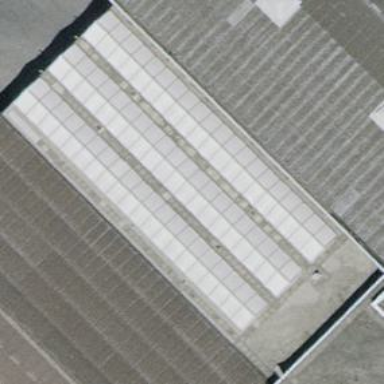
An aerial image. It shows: View of roof of building.